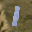
Label: 1